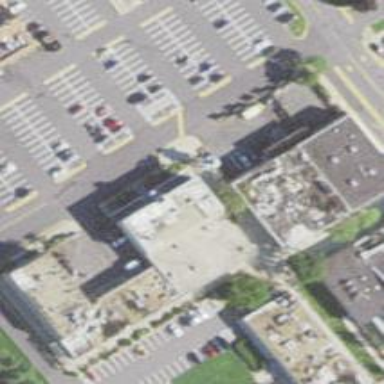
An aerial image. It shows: Pharmacy providing healthcare services.